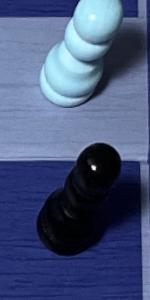
Label: Pawn_Black